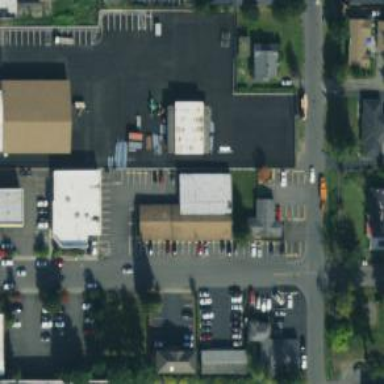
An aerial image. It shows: Marketplace building.